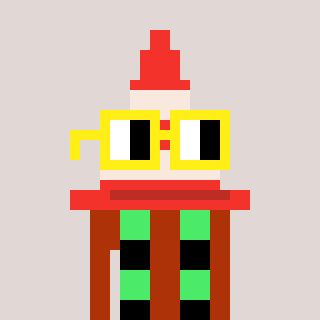
a pixel art character with square yellow glasses, a cone-shaped head and a hotbrown-colored body on a warm background